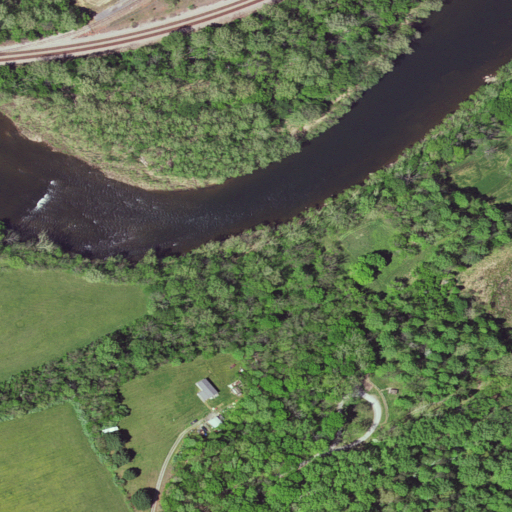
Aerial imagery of valley in Virginia named Sawmill Hollow containing deciduous forest, open water, pasture, woody wetlands, open development, low intensity development, mixed forest, grassland, medium intensity development, and herbaceous wetlands